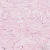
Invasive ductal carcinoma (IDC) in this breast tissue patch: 0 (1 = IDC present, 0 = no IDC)